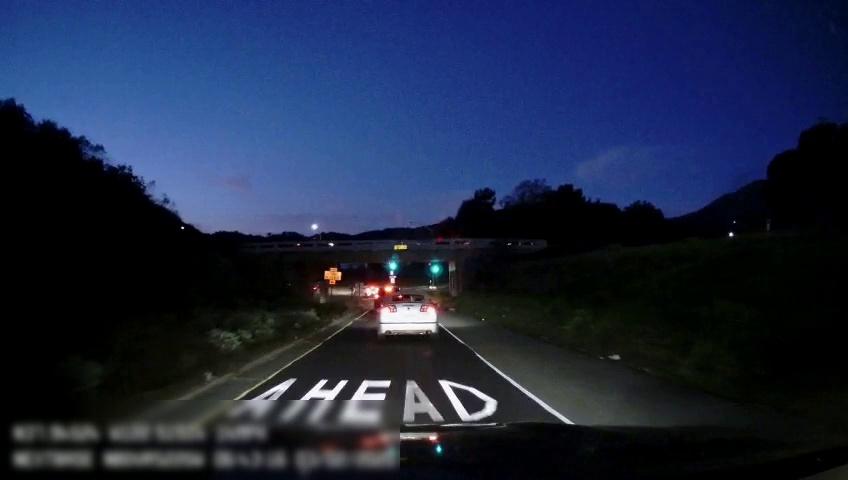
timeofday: Night
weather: Other
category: Drivable Space
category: Vehicles | Car
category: Vehicles | SUV
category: Lanes | Alternate Lane
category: Lanes | Alternate Lane
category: Traffic | Lights
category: Traffic | Lights
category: Traffic | Signs